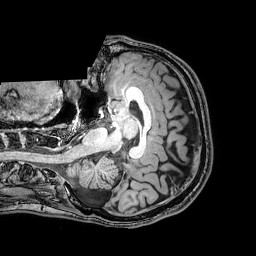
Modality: T1w
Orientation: axial
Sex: male
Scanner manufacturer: philips
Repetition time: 0.008241 s
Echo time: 0.00378 s